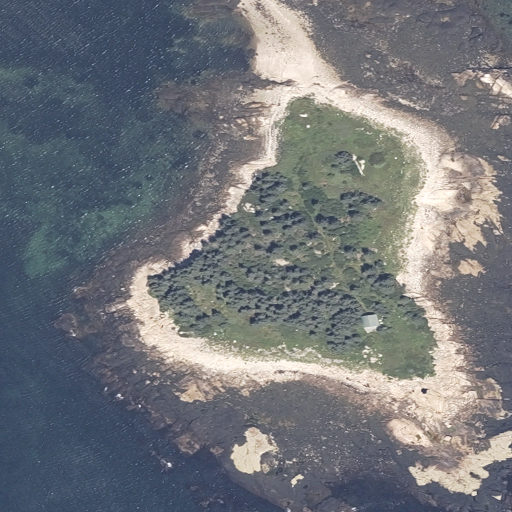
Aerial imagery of island in Maine named Outer Bar Island containing herbaceous wetlands, open water, and barren land